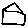
Label: house